Question: I am designing a WPF Application and have the following ViewModels:
- - -
I was planning on representing this with a 'Window' that contains multiple 'Tabs' that contain 'Items'.
Here's how it will look:

In my 'MainWindow.xaml':
'''
<Window.DataContext>
<viewModel:ProjectViewModel/>
</Window.DataContext>
'''
I was planning on binding ViewModel to View UIElements as follows:
- - -
The Tabs need to be dynamic (can be added/deleted by the user).
In order to accomplish this, I followed a tutorial on CodeProject.com: <URL>.
In this code, 'TabControl.DataContext' is set to a List of TabItems that has items added/removed based on user actions.
However, if I bind TabControl.DataContext to a List of TabItems, won't I lose the ability to bind it to my GroupViewModel?
Is there a way to bind it to both?
Following MVVM pattern, isn't a UIElement's DataContext supposed to be bound to a ViewModel, not to another UIElement.
Is there a way I can bind my ViewModels to my View UIElements as I had planned and still do the dynamic tabs?
Thank you very much for any ideas or suggestions.
Philip
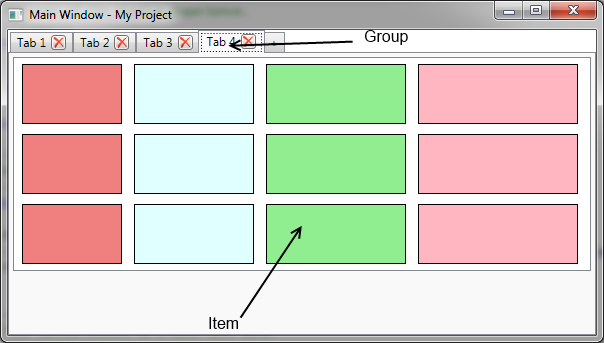
Answer: It is not necessary to bound each nested collection to the nested element of visual tree. The 'DataContext' dependency property inherits through that tree.
'''
<Window.DataContext>
<viewModel:ProjectViewModel/>
</Window.DataContext>
<TabControl
ItemsSource="{Binding GroupViewModels}">
....
'''